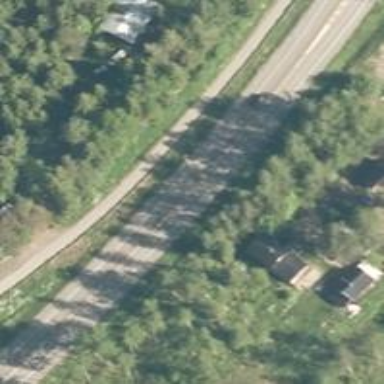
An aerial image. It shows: Asphalt road designated as trunk highway.